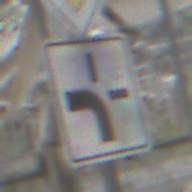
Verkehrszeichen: VerlaufVorfahrtsstrasse1
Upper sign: Vorfahrtsstrasse
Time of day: Midday
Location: Roofed (Special)
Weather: Overcast
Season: NotSpecified
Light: Natural